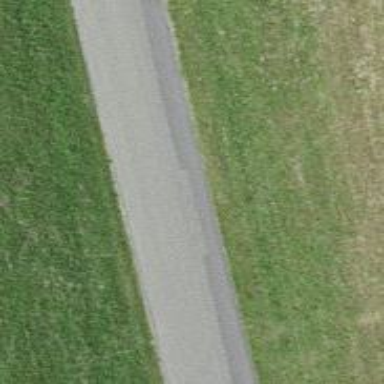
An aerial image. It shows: Unclassified asphalt road with grade1 tracktype.